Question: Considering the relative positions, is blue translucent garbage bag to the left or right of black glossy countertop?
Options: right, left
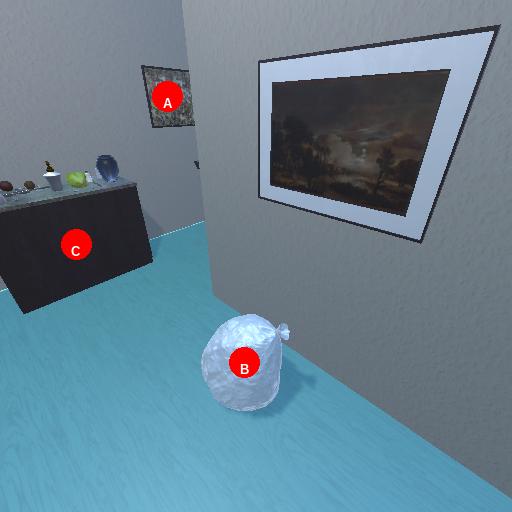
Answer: right